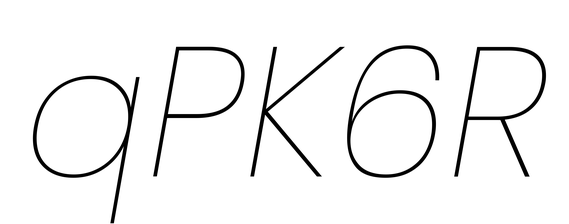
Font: Poppins-ThinItalic